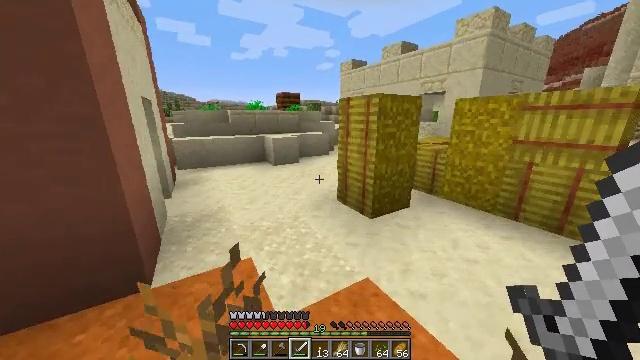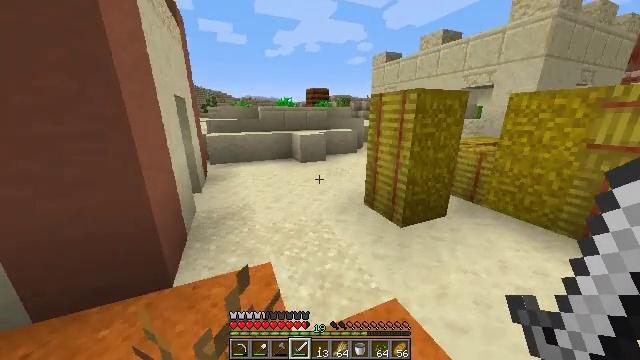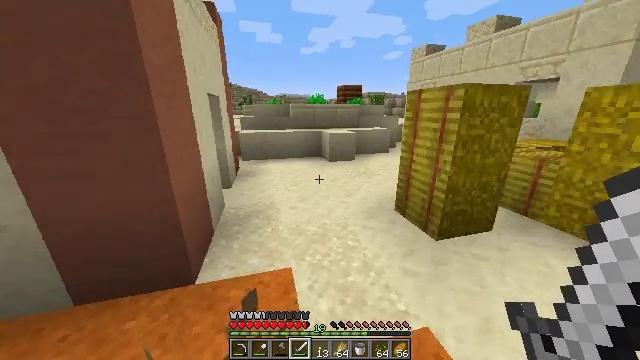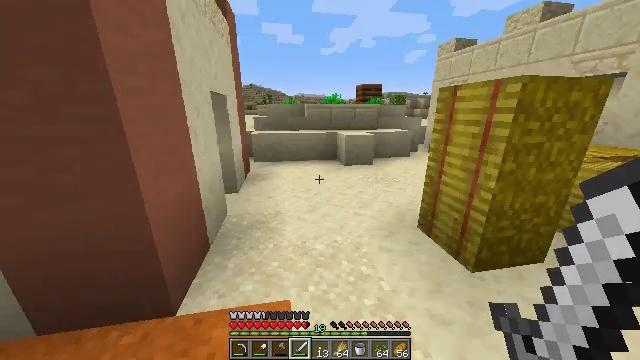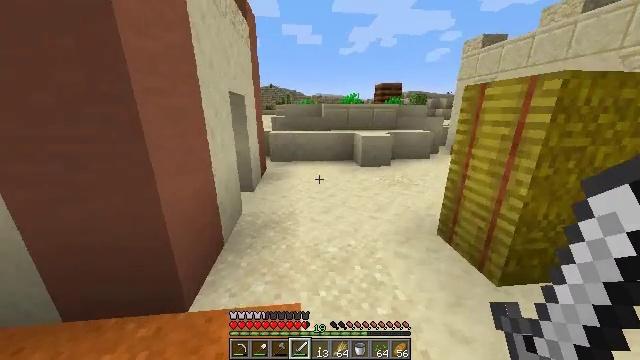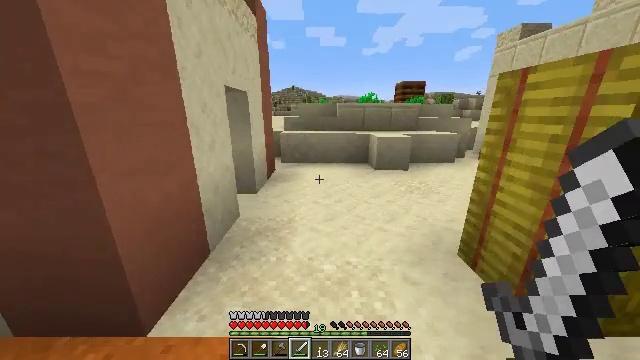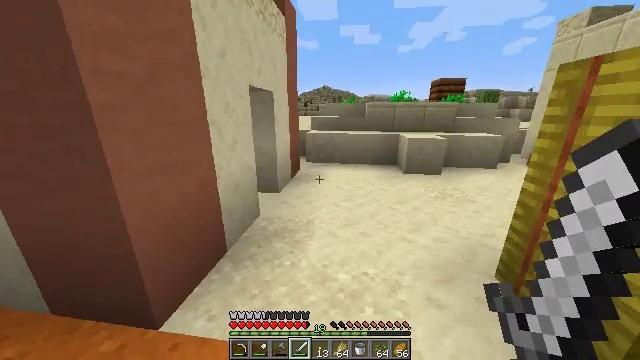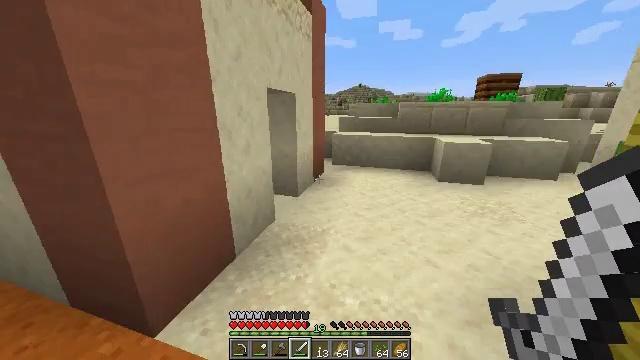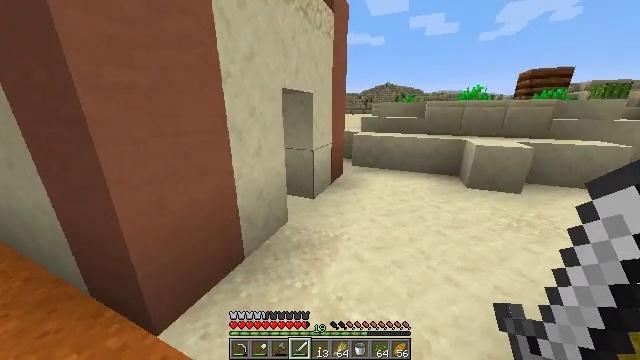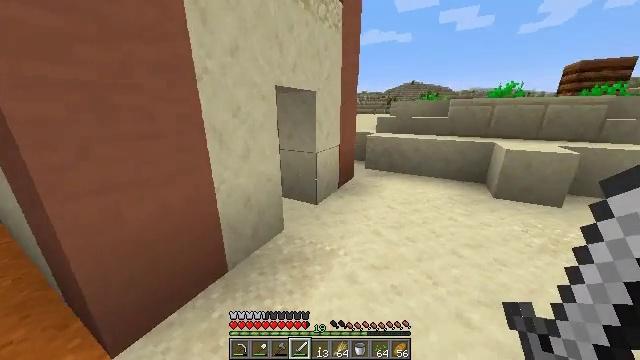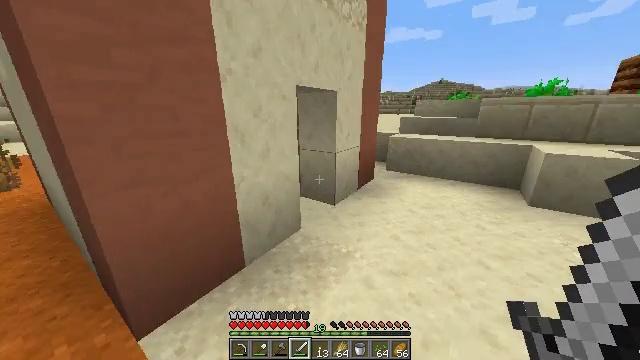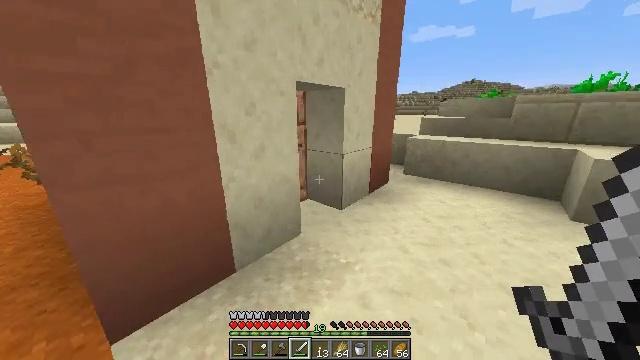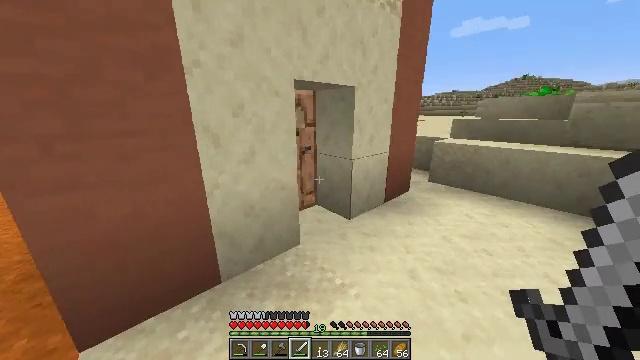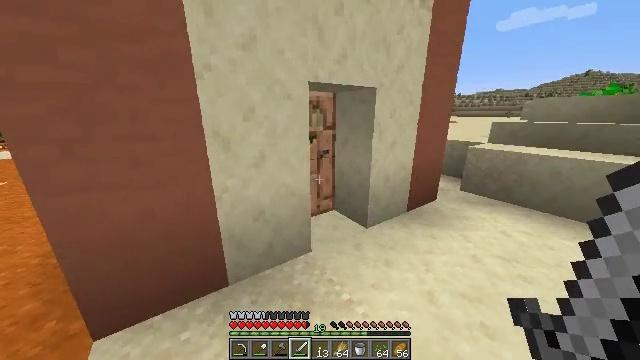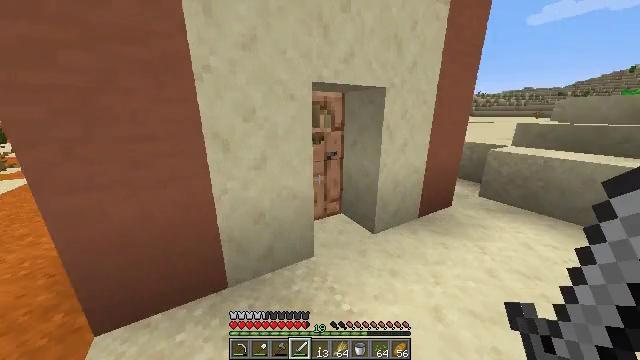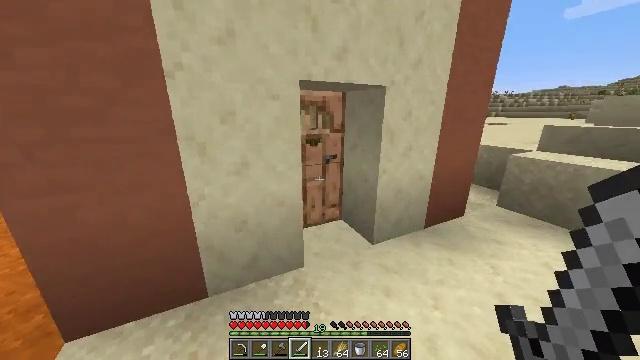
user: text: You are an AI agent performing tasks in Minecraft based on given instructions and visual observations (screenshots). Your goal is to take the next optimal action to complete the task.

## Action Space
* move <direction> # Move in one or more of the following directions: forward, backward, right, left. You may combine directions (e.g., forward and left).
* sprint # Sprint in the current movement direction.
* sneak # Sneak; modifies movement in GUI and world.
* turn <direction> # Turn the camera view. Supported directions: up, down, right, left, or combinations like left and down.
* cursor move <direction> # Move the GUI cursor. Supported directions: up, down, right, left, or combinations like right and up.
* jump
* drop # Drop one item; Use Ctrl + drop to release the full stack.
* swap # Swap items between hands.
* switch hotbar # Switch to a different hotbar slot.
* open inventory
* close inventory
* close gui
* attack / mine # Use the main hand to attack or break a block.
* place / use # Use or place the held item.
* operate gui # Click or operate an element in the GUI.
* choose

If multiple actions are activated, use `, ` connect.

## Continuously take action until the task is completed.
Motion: motion action
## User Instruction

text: drop lime bed
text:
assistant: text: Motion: move forward, sprint, turn left, attack / mine
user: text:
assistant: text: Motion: move forward, sprint, turn left, attack / mine
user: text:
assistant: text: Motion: move forward, turn left, attack / mine
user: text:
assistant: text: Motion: move forward and move right, turn left, attack / mine
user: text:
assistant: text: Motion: move forward and move right, turn left, attack / mine
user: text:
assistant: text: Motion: move forward and move right, turn left, attack / mine
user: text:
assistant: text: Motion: move forward and move right, turn left, attack / mine
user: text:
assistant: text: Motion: move forward and move right, turn left, attack / mine
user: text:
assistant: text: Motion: move forward and move right, turn left, attack / mine
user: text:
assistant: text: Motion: move forward and move right, turn left, attack / mine
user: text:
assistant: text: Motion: move forward and move right, turn left, attack / mine
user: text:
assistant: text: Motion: move forward and move right, turn left, attack / mine
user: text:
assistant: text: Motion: move forward and move right, turn left, attack / mine
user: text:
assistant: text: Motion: move forward and move right, turn left, attack / mine
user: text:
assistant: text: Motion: move forward and move right, turn left, attack / mine
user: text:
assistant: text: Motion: move forward and move right, turn left, attack / mine
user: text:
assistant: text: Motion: move forward and move right, turn left, attack / mine
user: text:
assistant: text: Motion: move forward and move right, turn left, attack / mine
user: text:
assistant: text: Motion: move forward and move right, turn left, attack / mine
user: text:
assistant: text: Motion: move forward, turn left, attack / mine
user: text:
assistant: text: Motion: move forward, turn left, attack / mine
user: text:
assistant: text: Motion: move forward, turn left, attack / mine
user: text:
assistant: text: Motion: turn left, attack / mine and use / place
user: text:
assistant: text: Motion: attack / mine and use / place
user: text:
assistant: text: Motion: move forward, attack / mine
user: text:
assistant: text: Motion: move forward, attack / mine
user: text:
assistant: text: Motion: move forward, attack / mine
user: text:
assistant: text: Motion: move forward, attack / mine
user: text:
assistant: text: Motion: move forward, attack / mine
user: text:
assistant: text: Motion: move forward, attack / mine